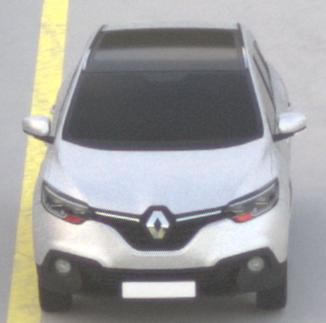
Make: Renault
Model: Kadjar ENERGY TCe 130
Detailed model: Kadjar
Model produced from: 2015/05
Model produced until: 2018/08
Doors: 5
Color: white
Road condition: dry road
Daytime: sunrise or sunset
Contrast: low contrast